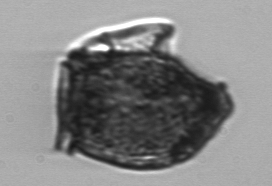
Label: Dinophysis_norvegica